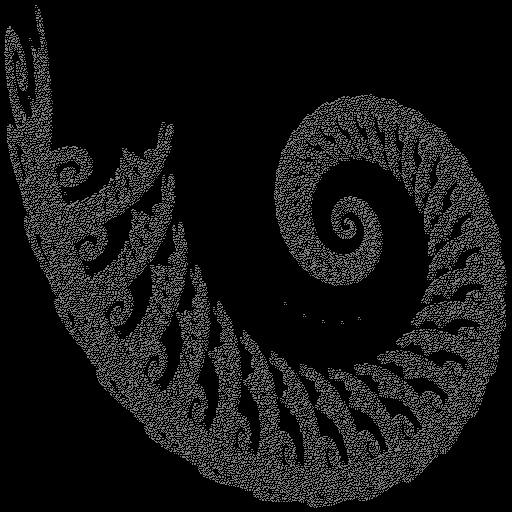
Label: octopuslegs